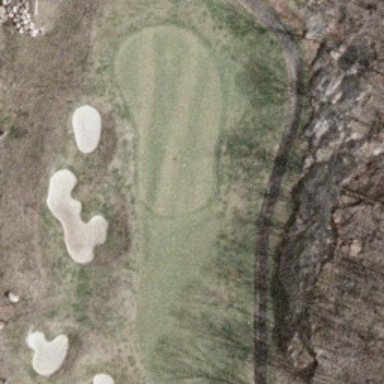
This is a part of a golf course with turfs and some bunkers and trees .